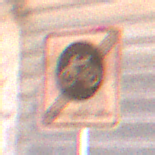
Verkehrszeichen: EndeFahrradstrasse
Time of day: MorningAfternoon
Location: Outdoor (Urban)
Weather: Clear
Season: NotSpecified
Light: Natural